Question: I have textView where user can write something and Label to display number of characters in textView.
This is how i create my textView and label
'''
var messageTextView: UITextView = {
let textView = UITextView()
return textView
}()
var messageTextViewTextCounterLabel: UILabel = {
let label = UILabel()
return label
}()
'''
I have function to setup my label and uitextview.
'''
let guide = self.view.safeAreaLayoutGuide
messageTextView.text = "Write something..:"
messageTextView.delegate = self
self.view.addSubview(messageTextView)
messageTextView.translatesAutoresizingMaskIntoConstraints = false
messageTextView.leadingAnchor.constraint(equalTo: guide.leadingAnchor, constant: 20).isActive = true
messageTextView.trailingAnchor.constraint(equalTo: guide.trailingAnchor, constant: -20).isActive = true
messageTextView.topAnchor.constraint(equalTo: guide.topAnchor, constant: 0).isActive = true
messageTextView.bottomAnchor.constraint(equalTo: guide.bottomAnchor, constant: -20).isActive = true
messageTextViewTextCounterLabel.text = "0/800"
self.messageTextView.addSubview(messageTextViewTextCounterLabel)
messageTextViewTextCounterLabel.translatesAutoresizingMaskIntoConstraints = false
messageTextViewTextCounterLabel.trailingAnchor.constraint(equalTo: messageTextView.leadingAnchor, constant: 0).isActive = true
messageTextViewTextCounterLabel.bottomAnchor.constraint(equalTo: messageTextView.bottomAnchor, constant: 0).isActive = true
messageTextViewTextCounterLabel.heightAnchor.constraint(equalToConstant: 15).isActive = true
'''
I position my label to be inside my TextView. I want it to be in bottom-right corner, but the label appears in bottom-right of the text in my textView. [
How can i place my label inside textview to be in bottom-right corner? (NOT bottom-right of the text)
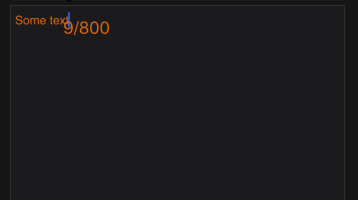
Answer: I changed
'''
self.messageTextView.addSubview(messageTextViewTextCounterLabel)
'''
to
'''
self.view.addSubview(messageTextViewTextCounterLabel)
'''
but there are also other solution. Instead of constraint equal to messageTextView we can change it to self.view.safeAreaLayoutGuide.trailingAnchor / bottomAnchor
@ilqarilyasov. solution:
'''
messageTextViewTextCounterLabel.trailingAnchor.constraint
(equalTo: guide.trailingAnchor, constant: -20).isActive = true
messageTextViewTextCounterLabel.bottomAnchor.constraint
(equalTo: guide.bottomAnchor, constant: -20).isActive = true
'''